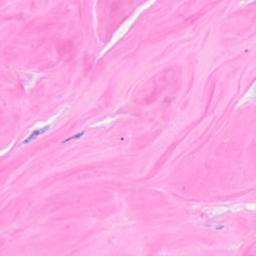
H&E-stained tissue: Breast